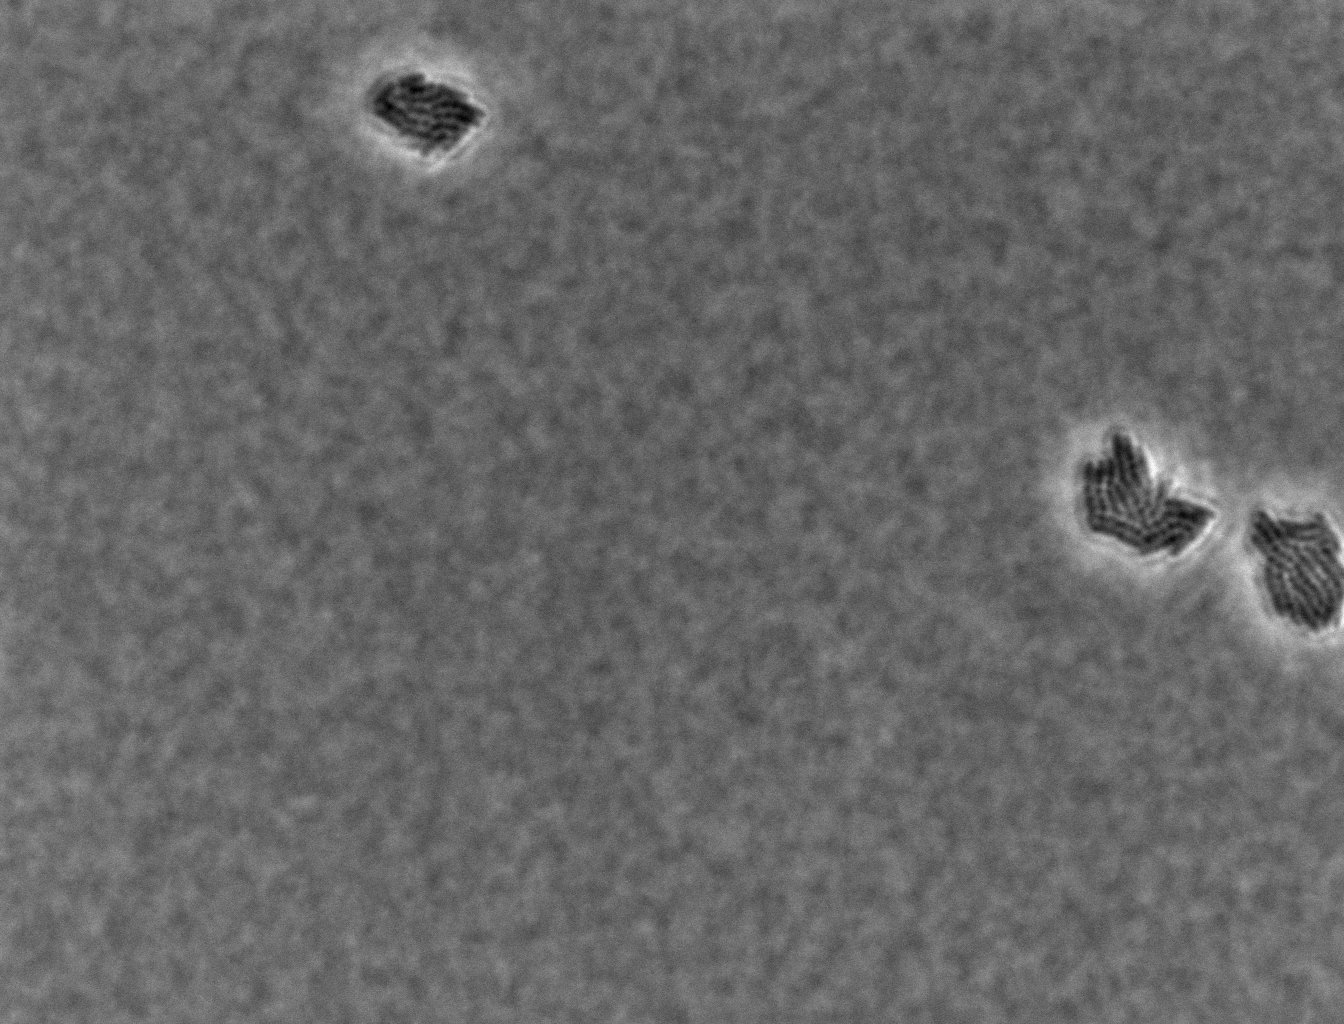
Defocused phase contrast microscopy, 60x objective, 3 h incubation